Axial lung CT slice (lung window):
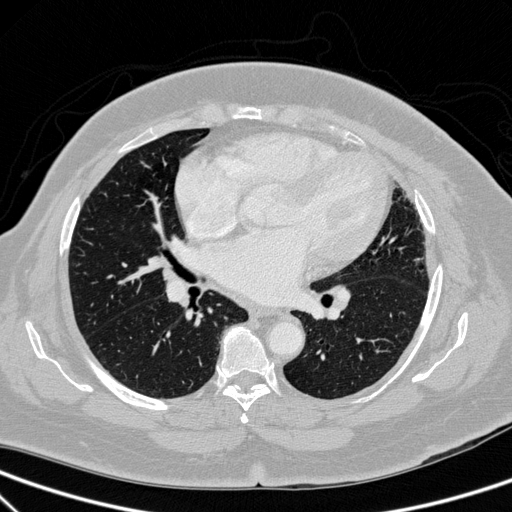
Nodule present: no